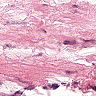
Metastatic tissue present: no